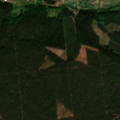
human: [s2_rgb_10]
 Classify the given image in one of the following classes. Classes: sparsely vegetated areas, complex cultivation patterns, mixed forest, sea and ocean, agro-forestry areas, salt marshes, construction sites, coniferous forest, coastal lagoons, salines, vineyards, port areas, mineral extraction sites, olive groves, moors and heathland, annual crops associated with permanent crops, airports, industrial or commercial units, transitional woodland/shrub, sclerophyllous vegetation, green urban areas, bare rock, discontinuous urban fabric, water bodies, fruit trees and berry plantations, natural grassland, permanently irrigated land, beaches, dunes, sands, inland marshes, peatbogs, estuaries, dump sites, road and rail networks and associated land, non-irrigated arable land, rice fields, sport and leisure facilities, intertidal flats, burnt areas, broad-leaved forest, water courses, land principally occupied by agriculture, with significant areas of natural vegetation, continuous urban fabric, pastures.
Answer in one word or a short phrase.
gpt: complex cultivation patterns, coniferous forest